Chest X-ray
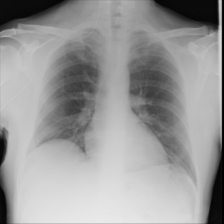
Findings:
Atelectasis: negative
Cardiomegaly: negative
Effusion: negative
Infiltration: negative
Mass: negative
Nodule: negative
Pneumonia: negative
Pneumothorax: negative
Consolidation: negative
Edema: negative
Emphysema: negative
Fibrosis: negative
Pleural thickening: negative
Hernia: negative